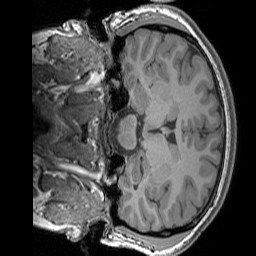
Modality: T1w
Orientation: coronal
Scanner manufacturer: siemens
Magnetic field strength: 3 T
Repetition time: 1.83 s
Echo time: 0.00303 s